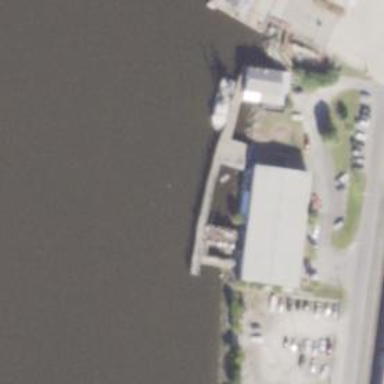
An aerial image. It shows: Pier with mooring facilities.